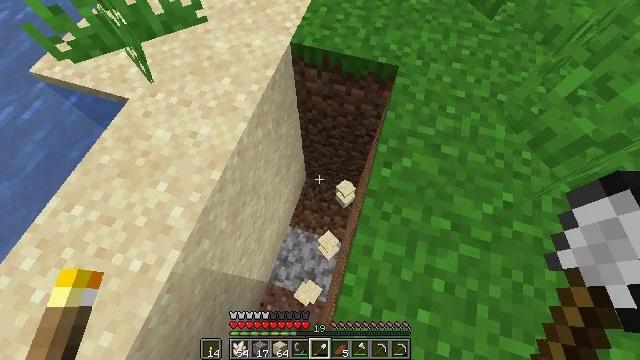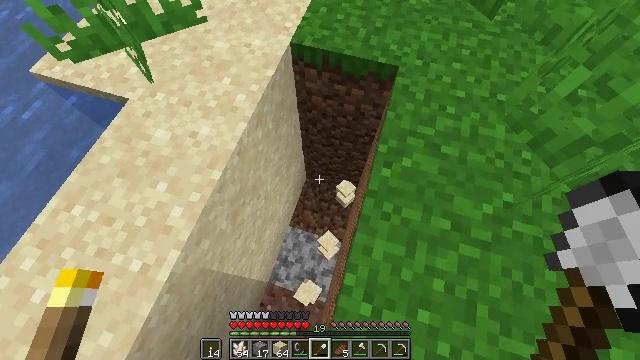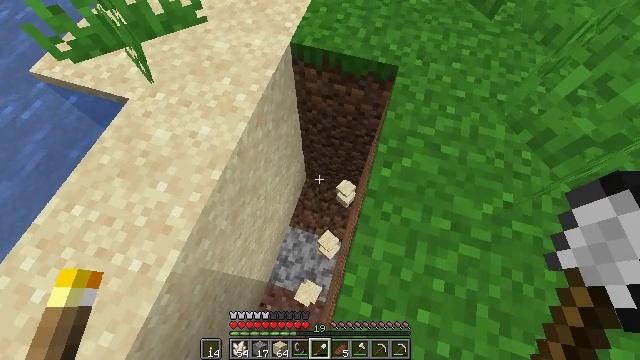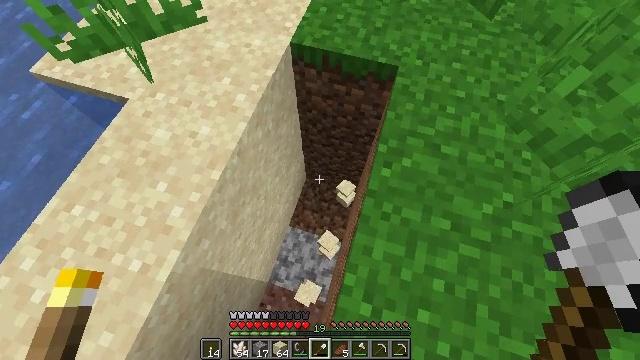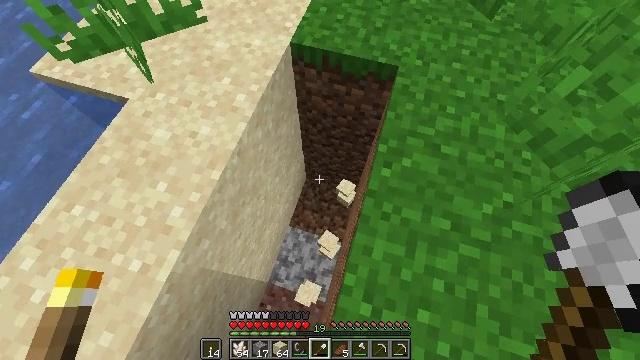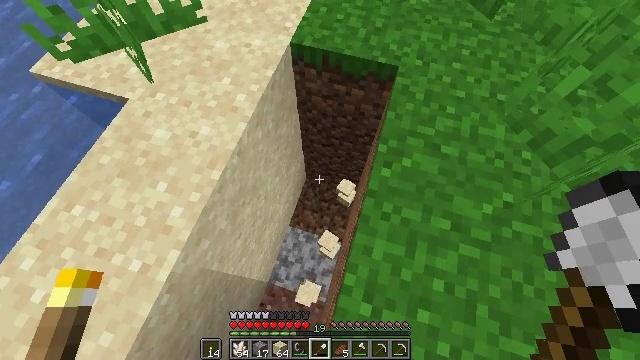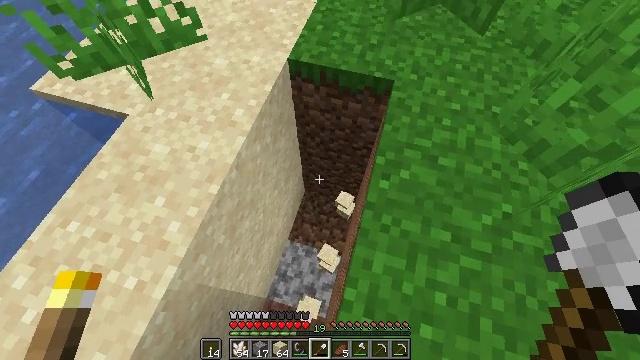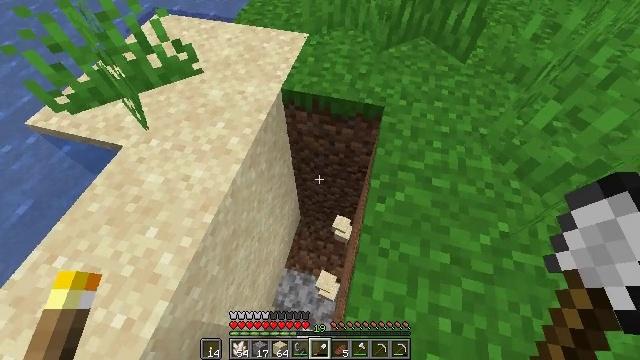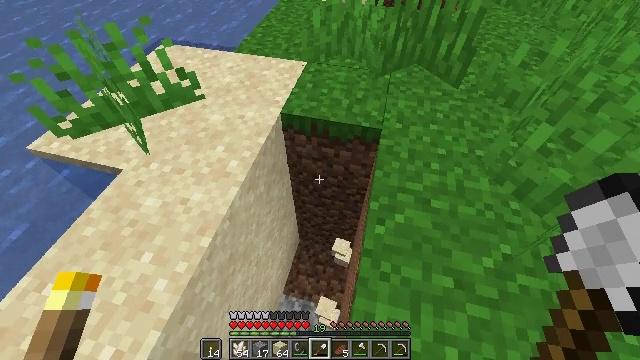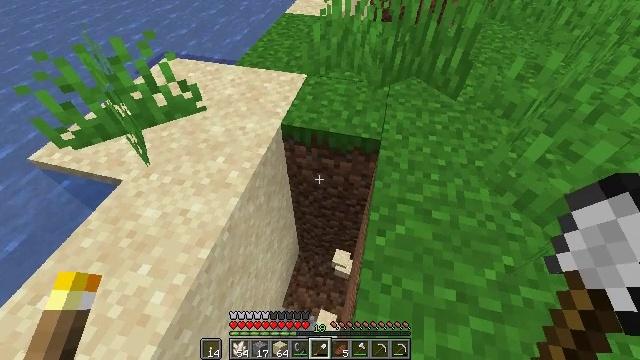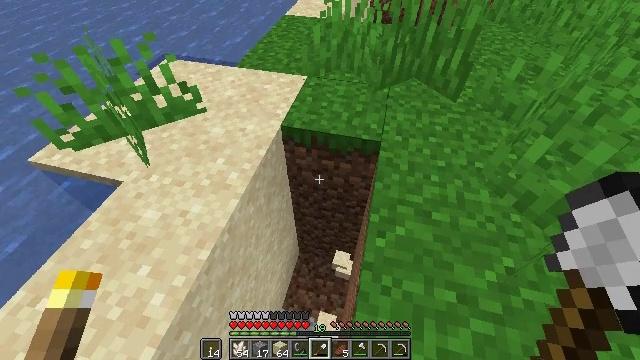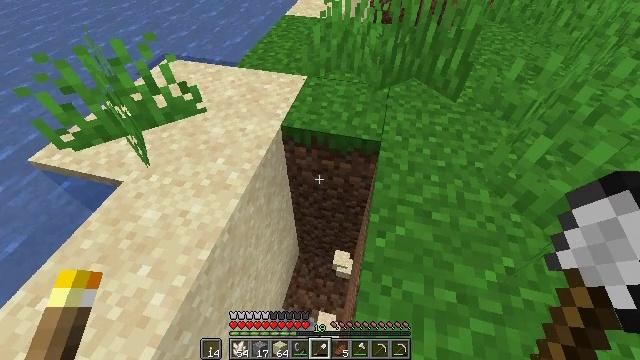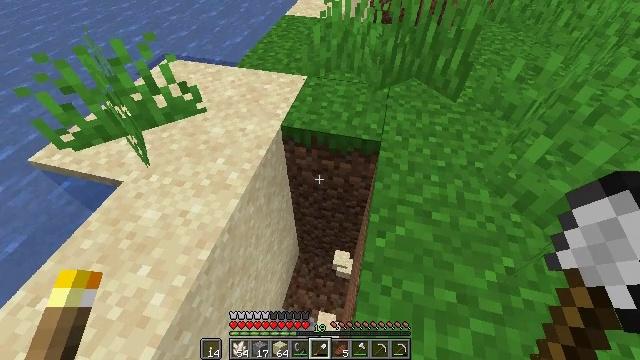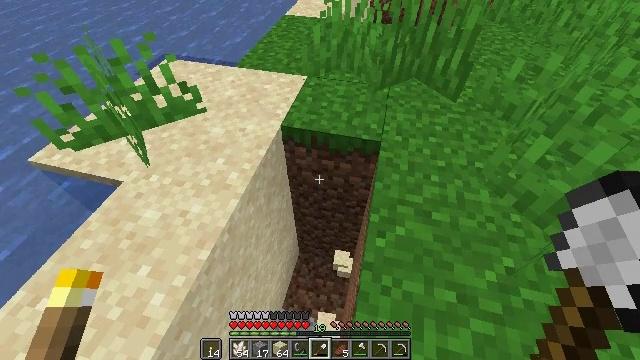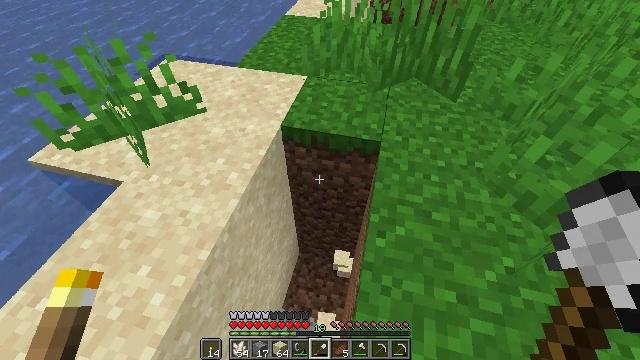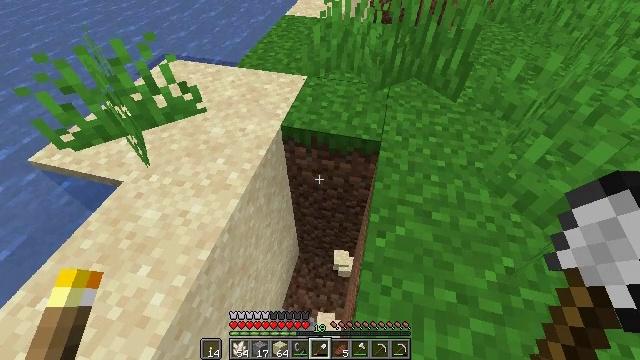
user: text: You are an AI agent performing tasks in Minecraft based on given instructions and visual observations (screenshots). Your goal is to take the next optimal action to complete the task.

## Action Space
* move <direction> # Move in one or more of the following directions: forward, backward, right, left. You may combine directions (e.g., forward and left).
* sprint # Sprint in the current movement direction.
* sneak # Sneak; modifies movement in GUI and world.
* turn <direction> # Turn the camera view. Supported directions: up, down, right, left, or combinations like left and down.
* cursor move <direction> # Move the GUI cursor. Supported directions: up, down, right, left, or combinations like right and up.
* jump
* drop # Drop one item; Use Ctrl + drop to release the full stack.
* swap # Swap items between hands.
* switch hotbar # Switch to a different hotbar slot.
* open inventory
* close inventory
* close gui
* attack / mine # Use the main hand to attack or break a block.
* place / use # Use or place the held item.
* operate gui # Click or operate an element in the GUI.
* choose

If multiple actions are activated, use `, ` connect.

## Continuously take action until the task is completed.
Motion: motion action
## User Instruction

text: Break the sand block.
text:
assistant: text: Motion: no_op
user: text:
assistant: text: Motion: no_op
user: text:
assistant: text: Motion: no_op
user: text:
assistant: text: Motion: no_op
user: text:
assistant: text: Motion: no_op
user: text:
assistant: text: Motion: turn up
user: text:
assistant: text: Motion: turn right and up
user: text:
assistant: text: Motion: turn up
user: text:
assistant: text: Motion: turn up
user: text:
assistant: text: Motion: no_op
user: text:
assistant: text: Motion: no_op
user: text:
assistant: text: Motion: no_op
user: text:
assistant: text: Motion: no_op
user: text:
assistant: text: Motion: no_op
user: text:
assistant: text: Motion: no_op
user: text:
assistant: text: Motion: no_op
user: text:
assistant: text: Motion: no_op
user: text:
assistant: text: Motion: no_op
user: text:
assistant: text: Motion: no_op
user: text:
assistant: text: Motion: no_op
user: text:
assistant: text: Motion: no_op
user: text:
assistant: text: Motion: no_op
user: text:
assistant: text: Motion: no_op
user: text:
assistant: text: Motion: no_op
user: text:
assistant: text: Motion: no_op
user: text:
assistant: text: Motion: no_op
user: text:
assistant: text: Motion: no_op
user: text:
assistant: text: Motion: no_op
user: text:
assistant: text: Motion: no_op
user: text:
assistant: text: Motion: no_op